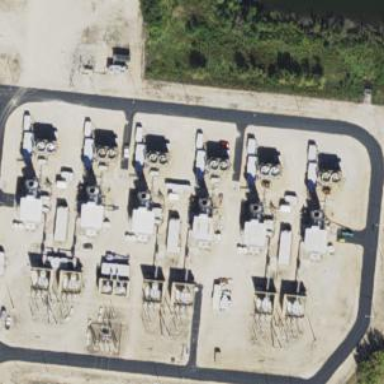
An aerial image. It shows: Gas-powered generator.